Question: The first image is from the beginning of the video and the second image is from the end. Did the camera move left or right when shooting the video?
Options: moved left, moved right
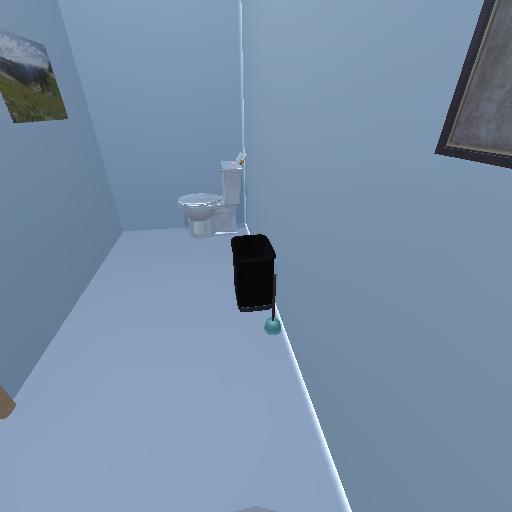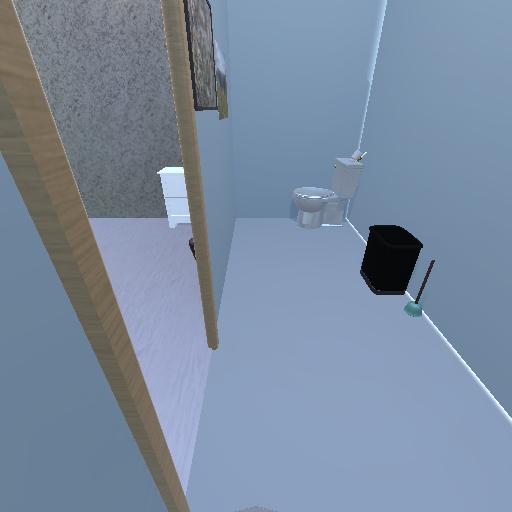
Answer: moved left